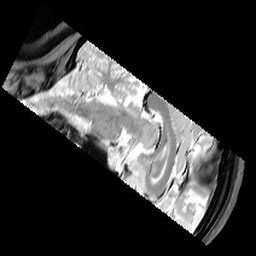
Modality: PDw
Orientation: sagittal
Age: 22
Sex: female
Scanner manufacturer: siemens
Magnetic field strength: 3 T
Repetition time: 6.49 s
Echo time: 0.016 s